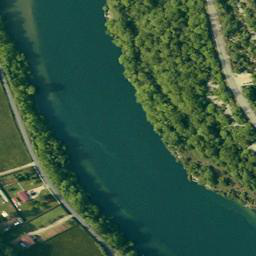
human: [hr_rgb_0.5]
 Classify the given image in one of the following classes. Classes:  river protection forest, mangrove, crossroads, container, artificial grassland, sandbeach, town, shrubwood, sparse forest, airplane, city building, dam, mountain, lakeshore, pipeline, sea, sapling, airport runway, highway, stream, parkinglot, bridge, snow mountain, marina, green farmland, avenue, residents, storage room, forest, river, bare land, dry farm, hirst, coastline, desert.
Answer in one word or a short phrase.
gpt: river